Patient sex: F
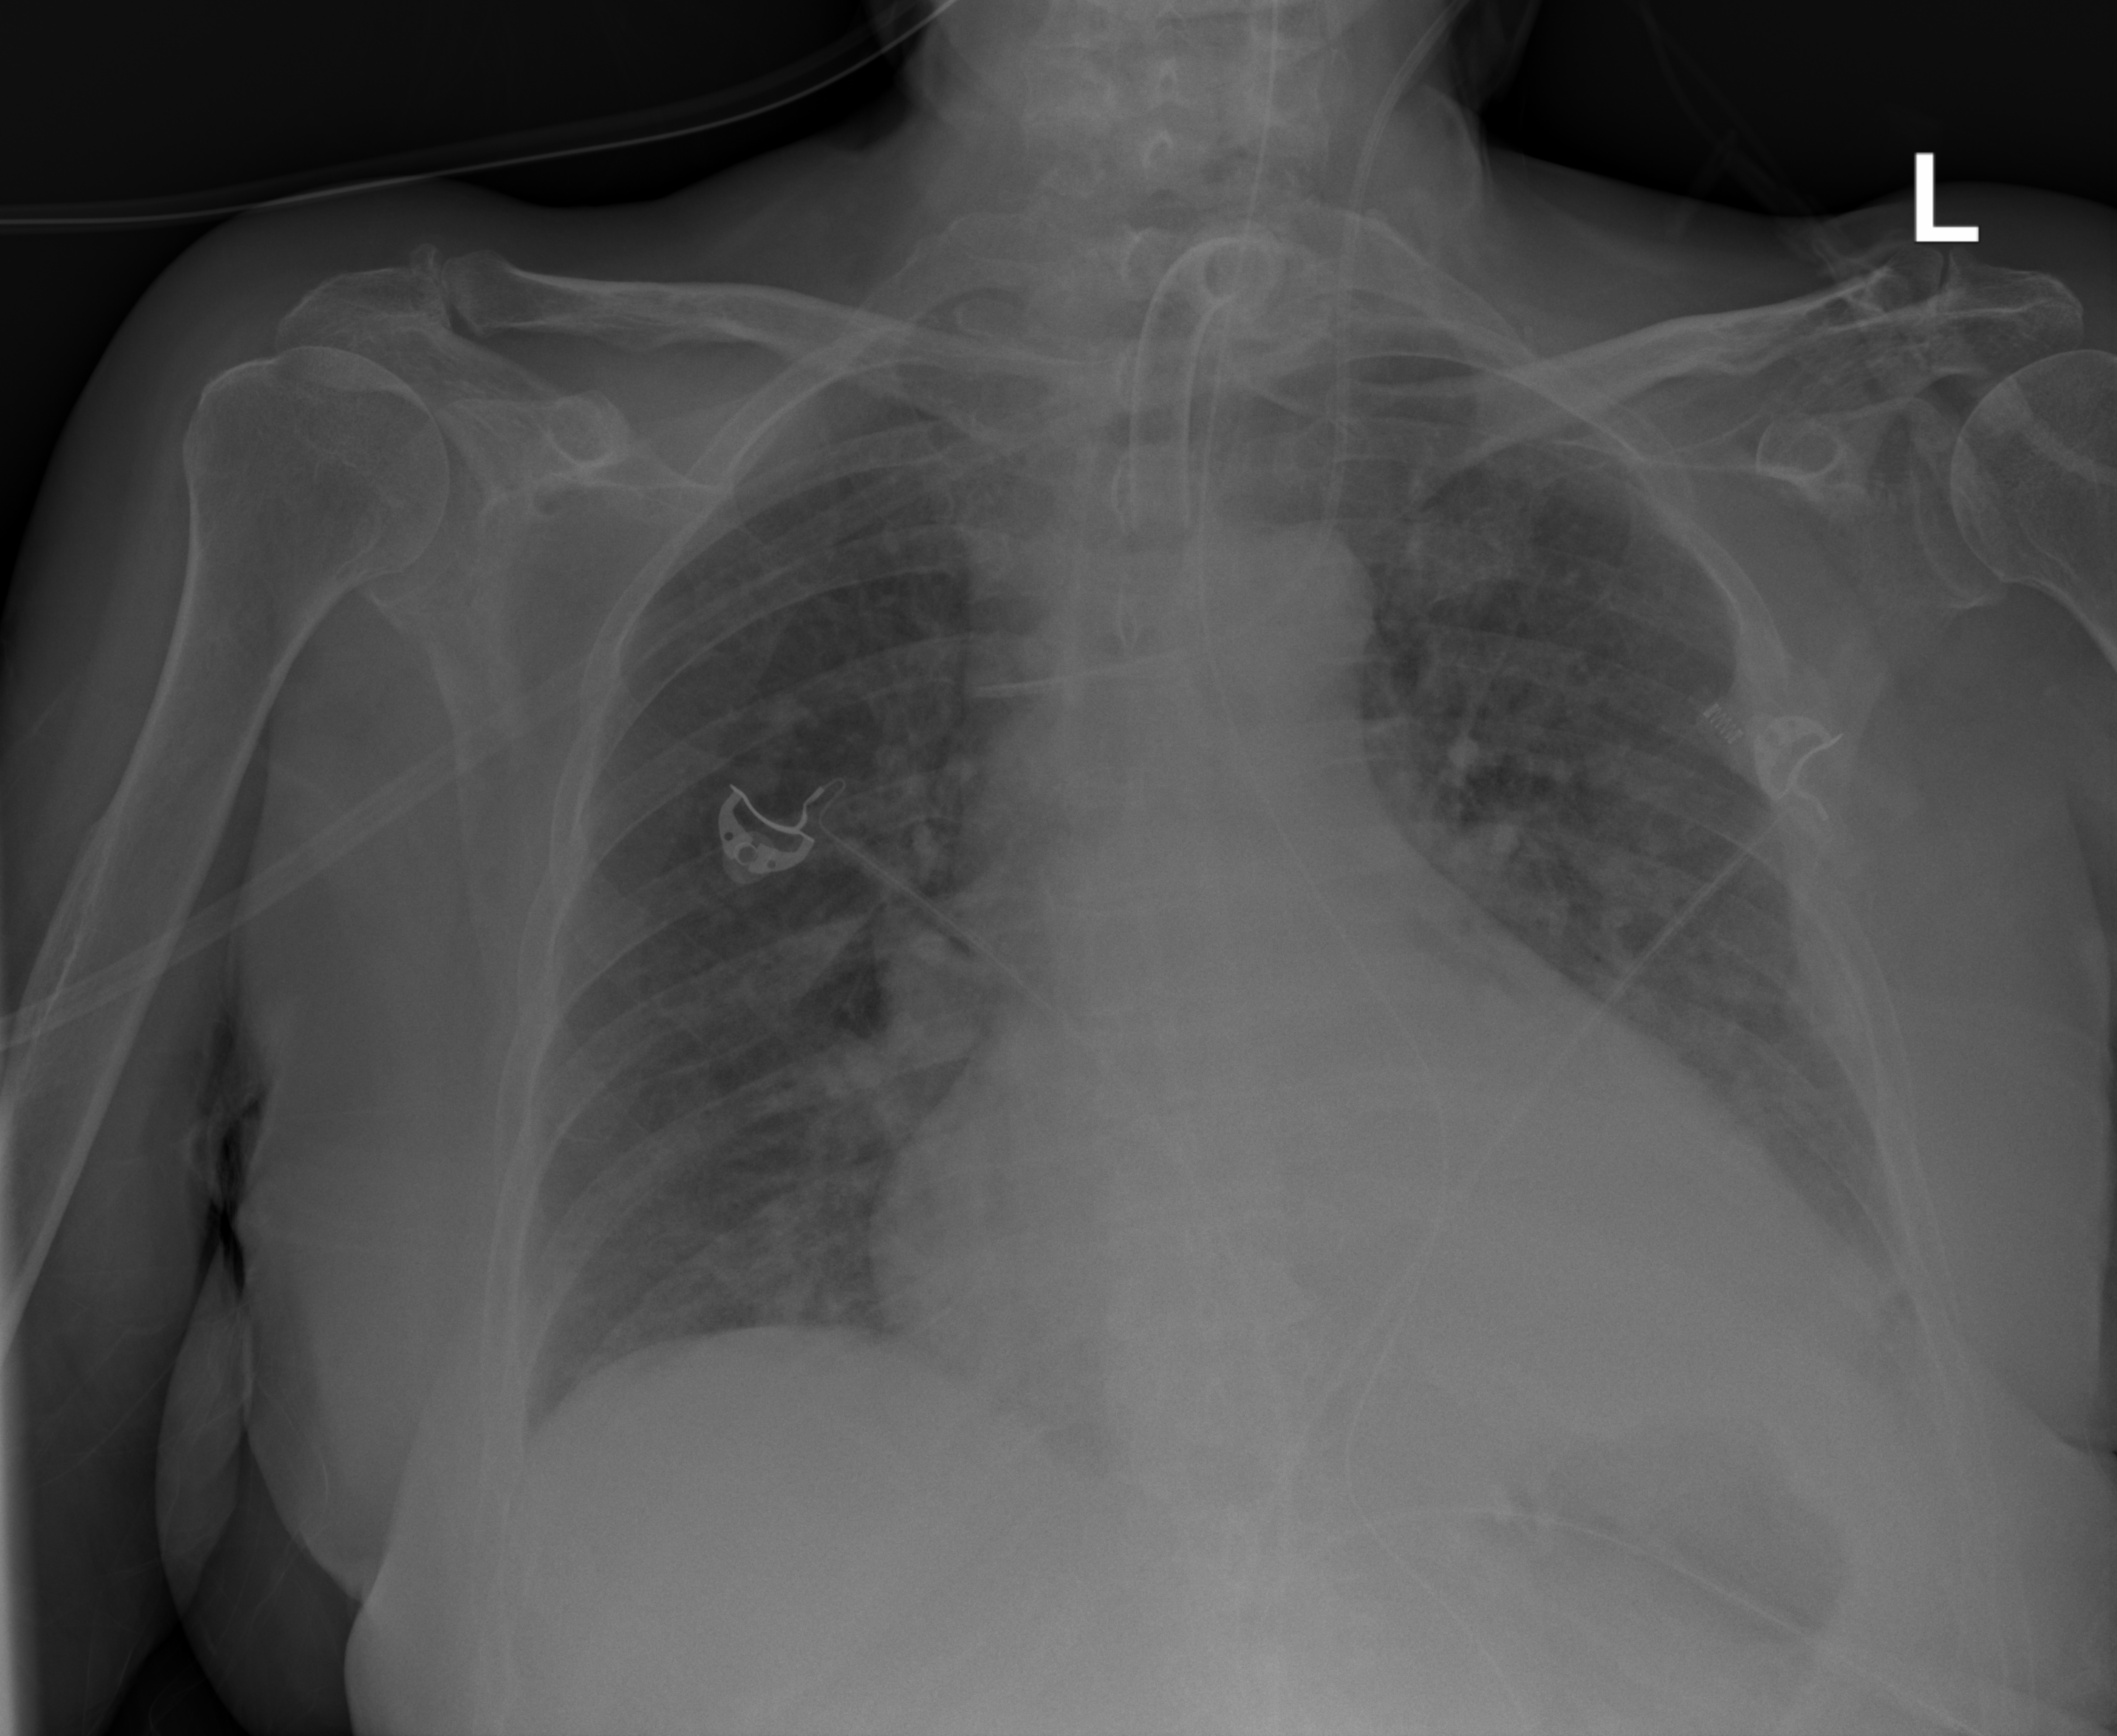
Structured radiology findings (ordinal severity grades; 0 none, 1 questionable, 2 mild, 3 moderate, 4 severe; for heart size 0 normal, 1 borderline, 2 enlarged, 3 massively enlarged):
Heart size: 2
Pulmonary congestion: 0
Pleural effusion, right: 0
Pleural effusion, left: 2
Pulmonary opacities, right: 0
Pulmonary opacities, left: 0
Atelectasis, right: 0
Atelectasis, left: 2